Aerial crown-view tile of a tropical tree (Barro Colorado Island, Panama), acquired 20250317:
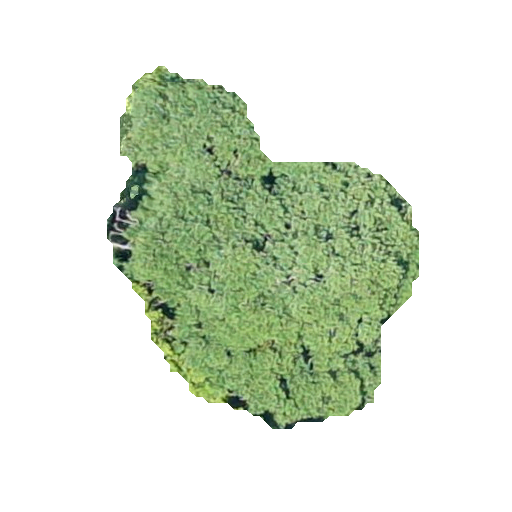
Species: Jacaranda copaia
GBIF accepted scientific name: Jacaranda copaia
Crown area: 108.752 m²